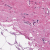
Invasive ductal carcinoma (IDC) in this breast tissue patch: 0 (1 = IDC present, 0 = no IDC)